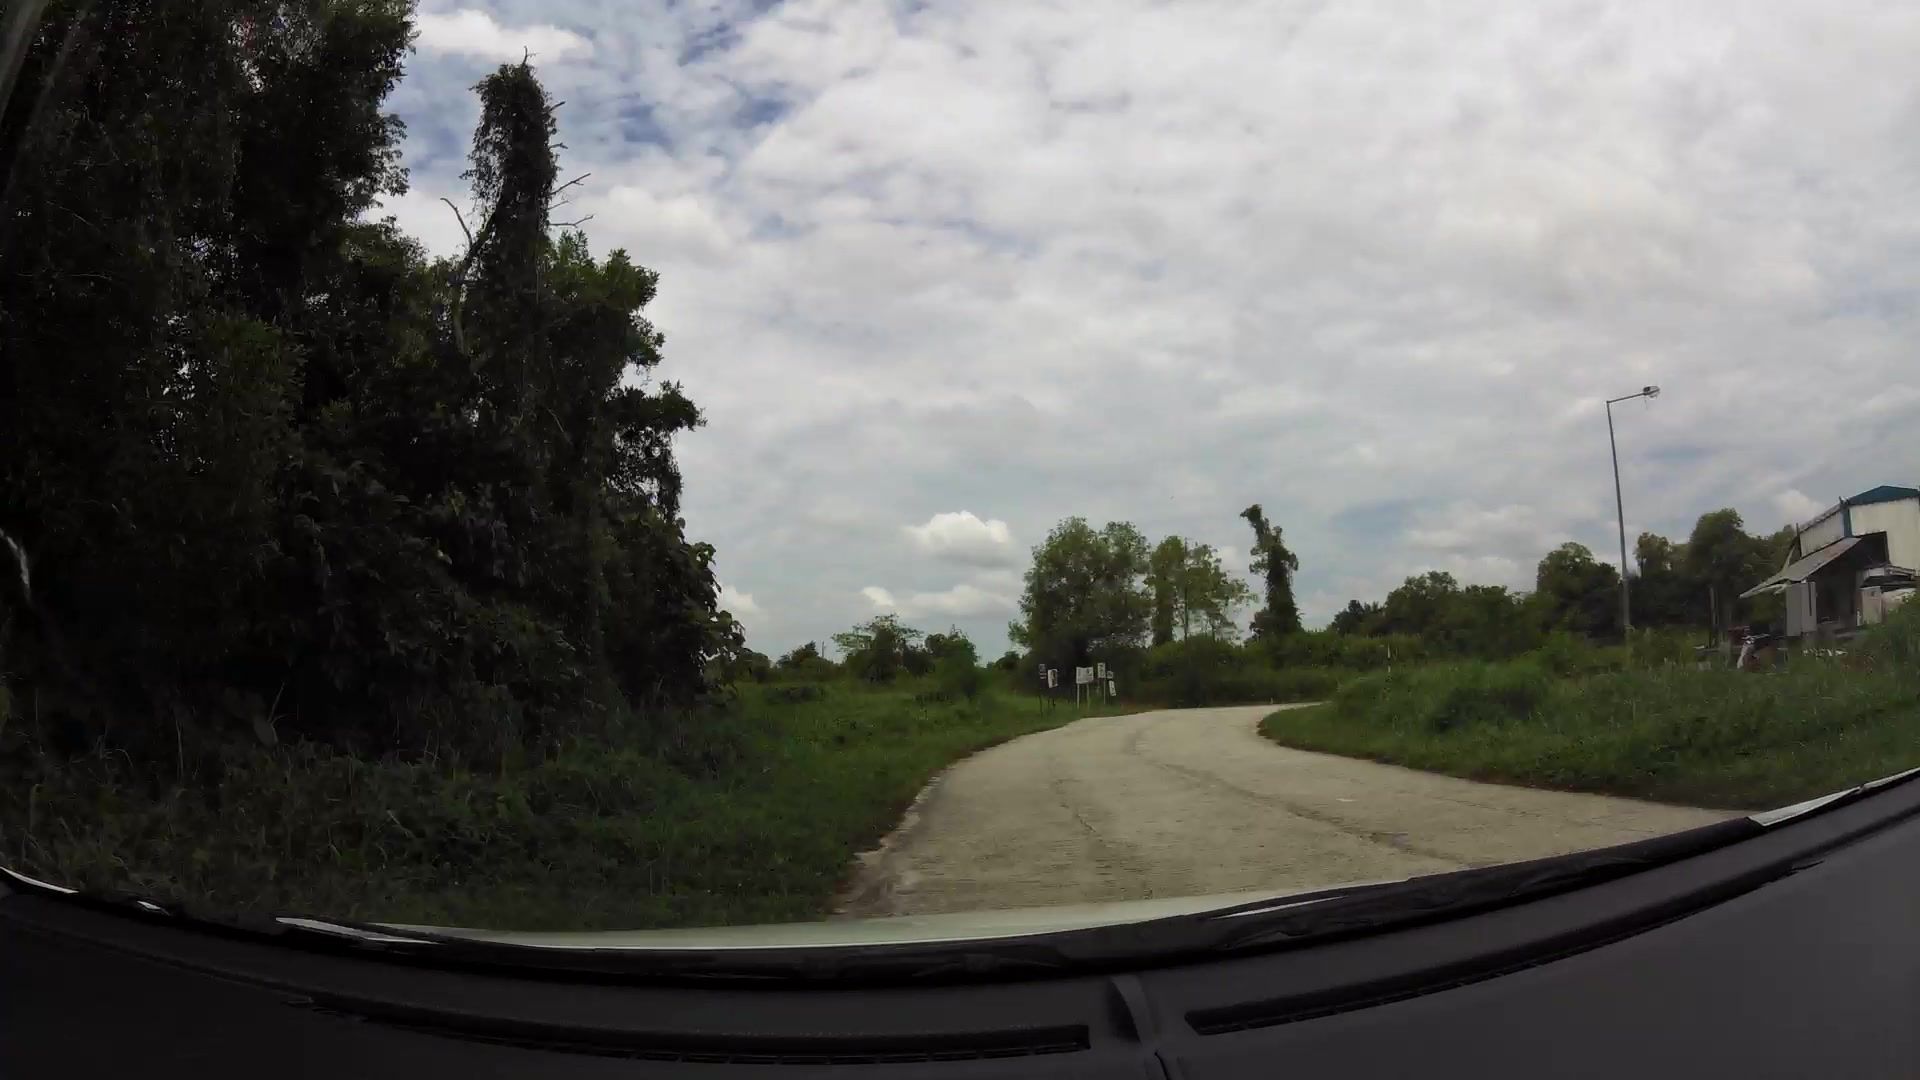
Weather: cloudy
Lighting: day
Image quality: slightly poor
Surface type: driving surface
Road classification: unclassified
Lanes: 2
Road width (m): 7.0
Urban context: suburban or peri-urban
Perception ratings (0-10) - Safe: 1.67, Lively: 3.76, Beautiful: 3.12, Boring: 4.47, Depressing: 2.85, Wealthy: 1.81